Interaction volume radius: 5 \u00c5
Interaction volume height: 20 \u00c5
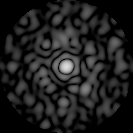
Disorder parameter: 0.8563